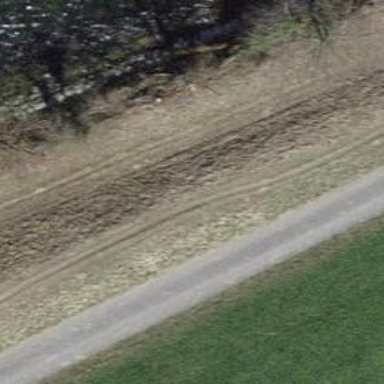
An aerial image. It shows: Dirt path.